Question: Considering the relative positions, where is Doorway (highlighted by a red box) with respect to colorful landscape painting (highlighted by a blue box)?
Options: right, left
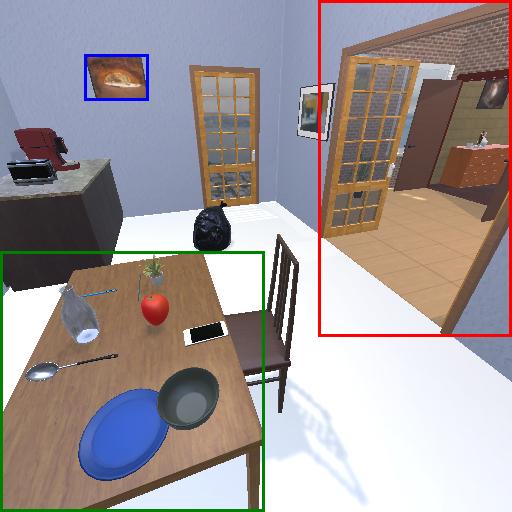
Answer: right